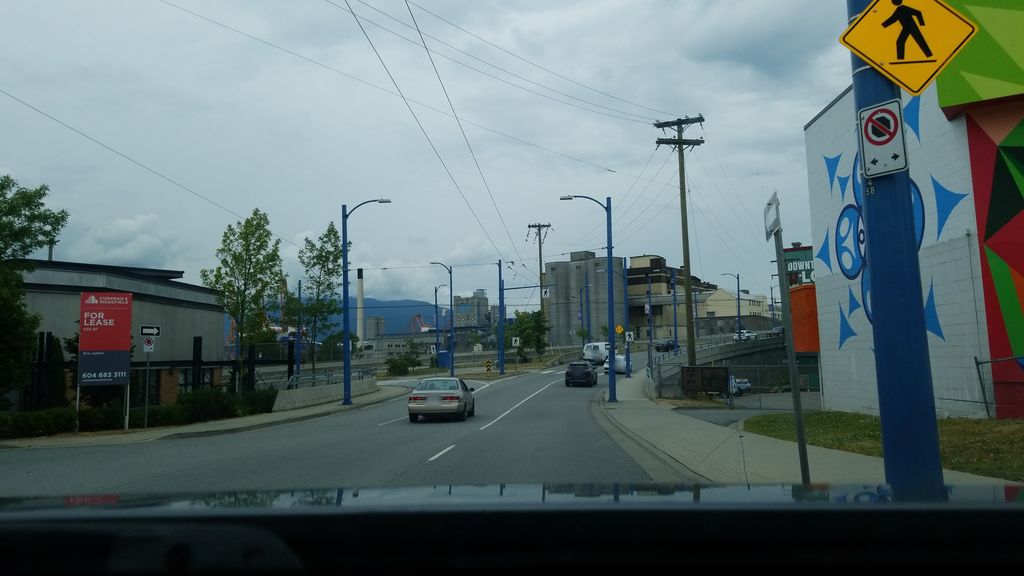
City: vancouver